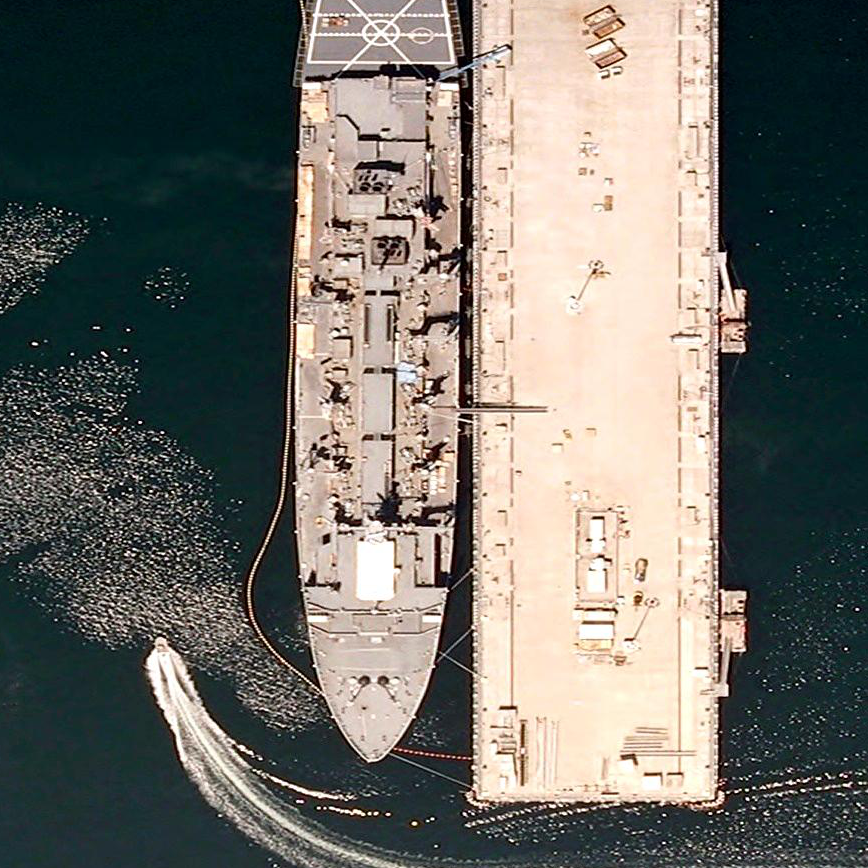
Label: Sacramento-class_support_ship